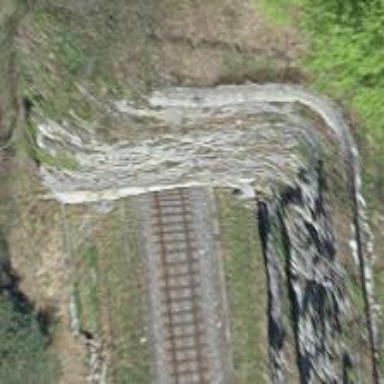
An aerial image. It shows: Railway tunnel with one electrified track and contact lines.